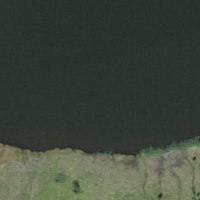
EUNIS habitat code: 14
Species observed at this site:
Anas platyrhynchos